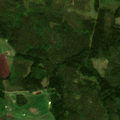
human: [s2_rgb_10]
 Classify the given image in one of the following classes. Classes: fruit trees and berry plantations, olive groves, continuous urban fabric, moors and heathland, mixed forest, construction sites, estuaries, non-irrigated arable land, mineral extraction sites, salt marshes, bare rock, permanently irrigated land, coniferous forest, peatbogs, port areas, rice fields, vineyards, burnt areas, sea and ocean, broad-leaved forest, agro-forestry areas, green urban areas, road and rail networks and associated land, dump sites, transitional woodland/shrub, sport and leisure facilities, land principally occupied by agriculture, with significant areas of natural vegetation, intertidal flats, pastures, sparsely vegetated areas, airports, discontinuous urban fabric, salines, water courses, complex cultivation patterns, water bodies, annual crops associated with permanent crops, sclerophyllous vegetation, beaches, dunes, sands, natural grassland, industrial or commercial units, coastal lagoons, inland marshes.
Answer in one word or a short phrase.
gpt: land principally occupied by agriculture, with significant areas of natural vegetation, coniferous forest, mixed forest